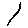
Label: line